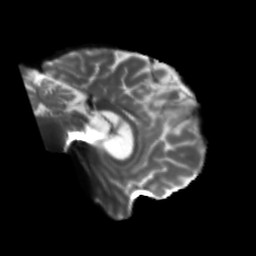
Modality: T2w
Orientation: sagittal
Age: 58
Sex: male
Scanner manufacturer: siemens
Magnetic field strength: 3 T
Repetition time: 5.25 s
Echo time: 0.08 s